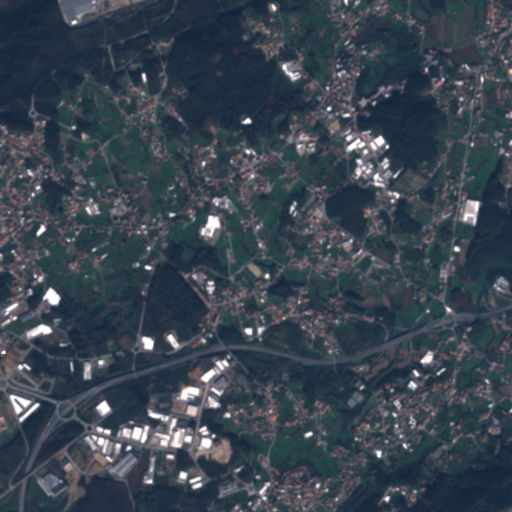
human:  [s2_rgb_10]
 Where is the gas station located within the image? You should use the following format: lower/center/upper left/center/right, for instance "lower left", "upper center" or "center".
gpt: The gas station is located in the lower right of the image.
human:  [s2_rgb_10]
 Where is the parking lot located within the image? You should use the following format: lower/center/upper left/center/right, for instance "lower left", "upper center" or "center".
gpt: The parking lot is located in the lower left of the image.
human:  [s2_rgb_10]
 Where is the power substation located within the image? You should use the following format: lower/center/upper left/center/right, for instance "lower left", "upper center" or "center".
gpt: The power substation is located in the lower center of the image.
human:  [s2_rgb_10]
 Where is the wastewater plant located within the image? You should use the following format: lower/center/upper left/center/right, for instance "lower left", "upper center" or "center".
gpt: The wastewater plant is located in the lower right of the image.
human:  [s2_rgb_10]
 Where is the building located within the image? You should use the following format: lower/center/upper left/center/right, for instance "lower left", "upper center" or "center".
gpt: There is no building in the image.